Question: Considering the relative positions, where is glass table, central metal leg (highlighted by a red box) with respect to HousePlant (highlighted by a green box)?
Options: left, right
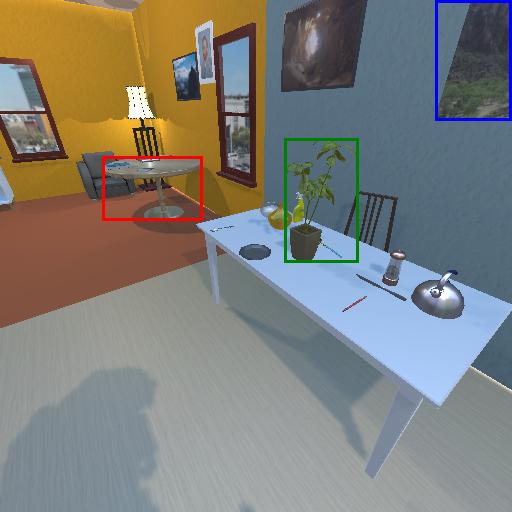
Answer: left